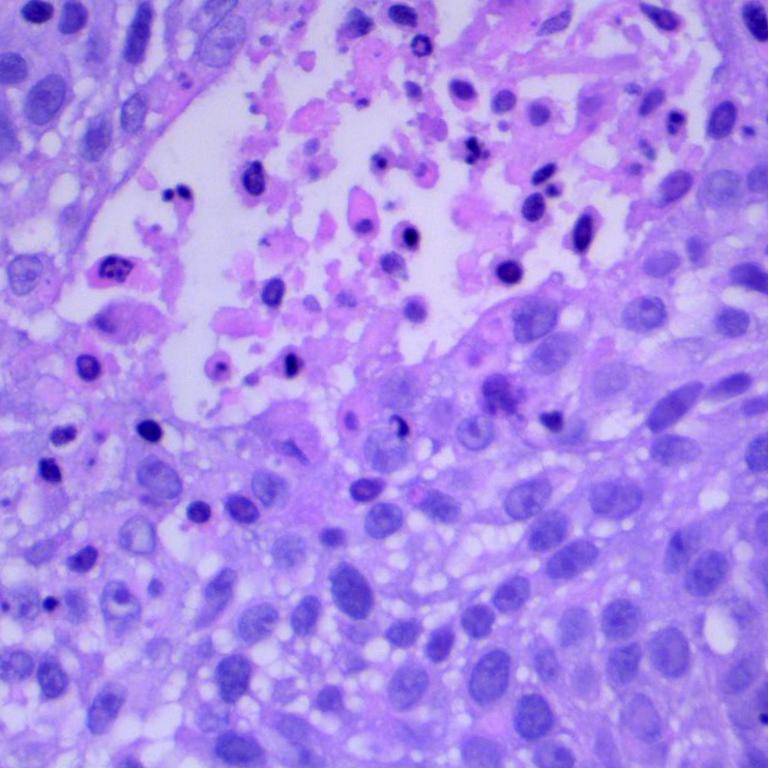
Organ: lung
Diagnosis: squamous carcinomas